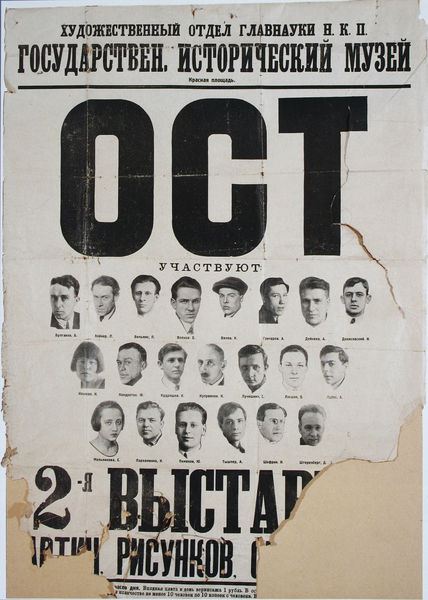
Titel: Plakat zur 2.Ausstellung der "OST"
Schlagwörter: kopf, weiß, ocker, ausschnitt, braun, grau, köpfe, männer, beige, gesichter, personen, schrift, bilder, russland, grafik, graphik, collage, porträts, text, zeitschrift, zeitung, plakat, überschrift, bildnisse, portraits, poster, zahl, ziffer, oktober, riß, russisch, schwrz, beschädigt, aufnahmen, kyrillisch, photographien, oct